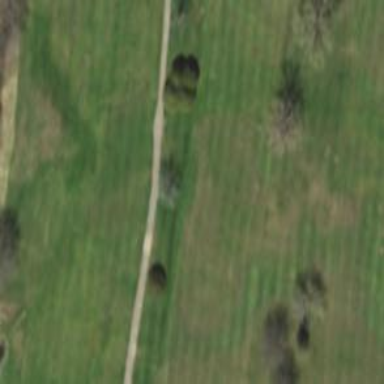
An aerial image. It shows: View of golf hole.